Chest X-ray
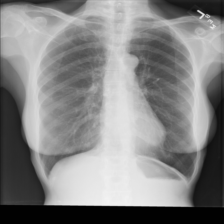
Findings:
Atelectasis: negative
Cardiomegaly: negative
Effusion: negative
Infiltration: negative
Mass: negative
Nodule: negative
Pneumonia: negative
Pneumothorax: negative
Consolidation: negative
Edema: negative
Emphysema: negative
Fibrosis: negative
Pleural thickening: negative
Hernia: negative